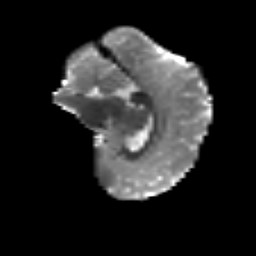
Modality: T2w
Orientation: sagittal
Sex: male
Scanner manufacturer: siemens
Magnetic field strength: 3 T
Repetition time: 5 s
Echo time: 0.071 s